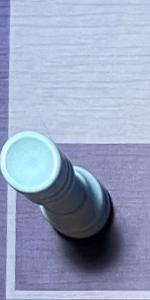
Label: Rook_White